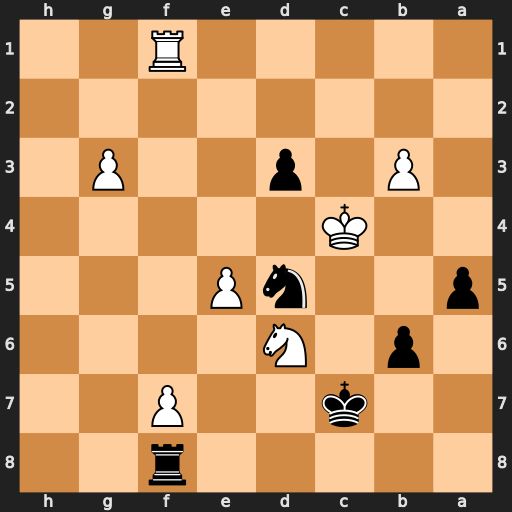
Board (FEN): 5r2/2k2P2/1p1N4/p2nP3/2K5/1P1p2P1/8/5R2
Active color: b
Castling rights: -
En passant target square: -
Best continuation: Ne3+ Kxd3 Nxf1